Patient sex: F
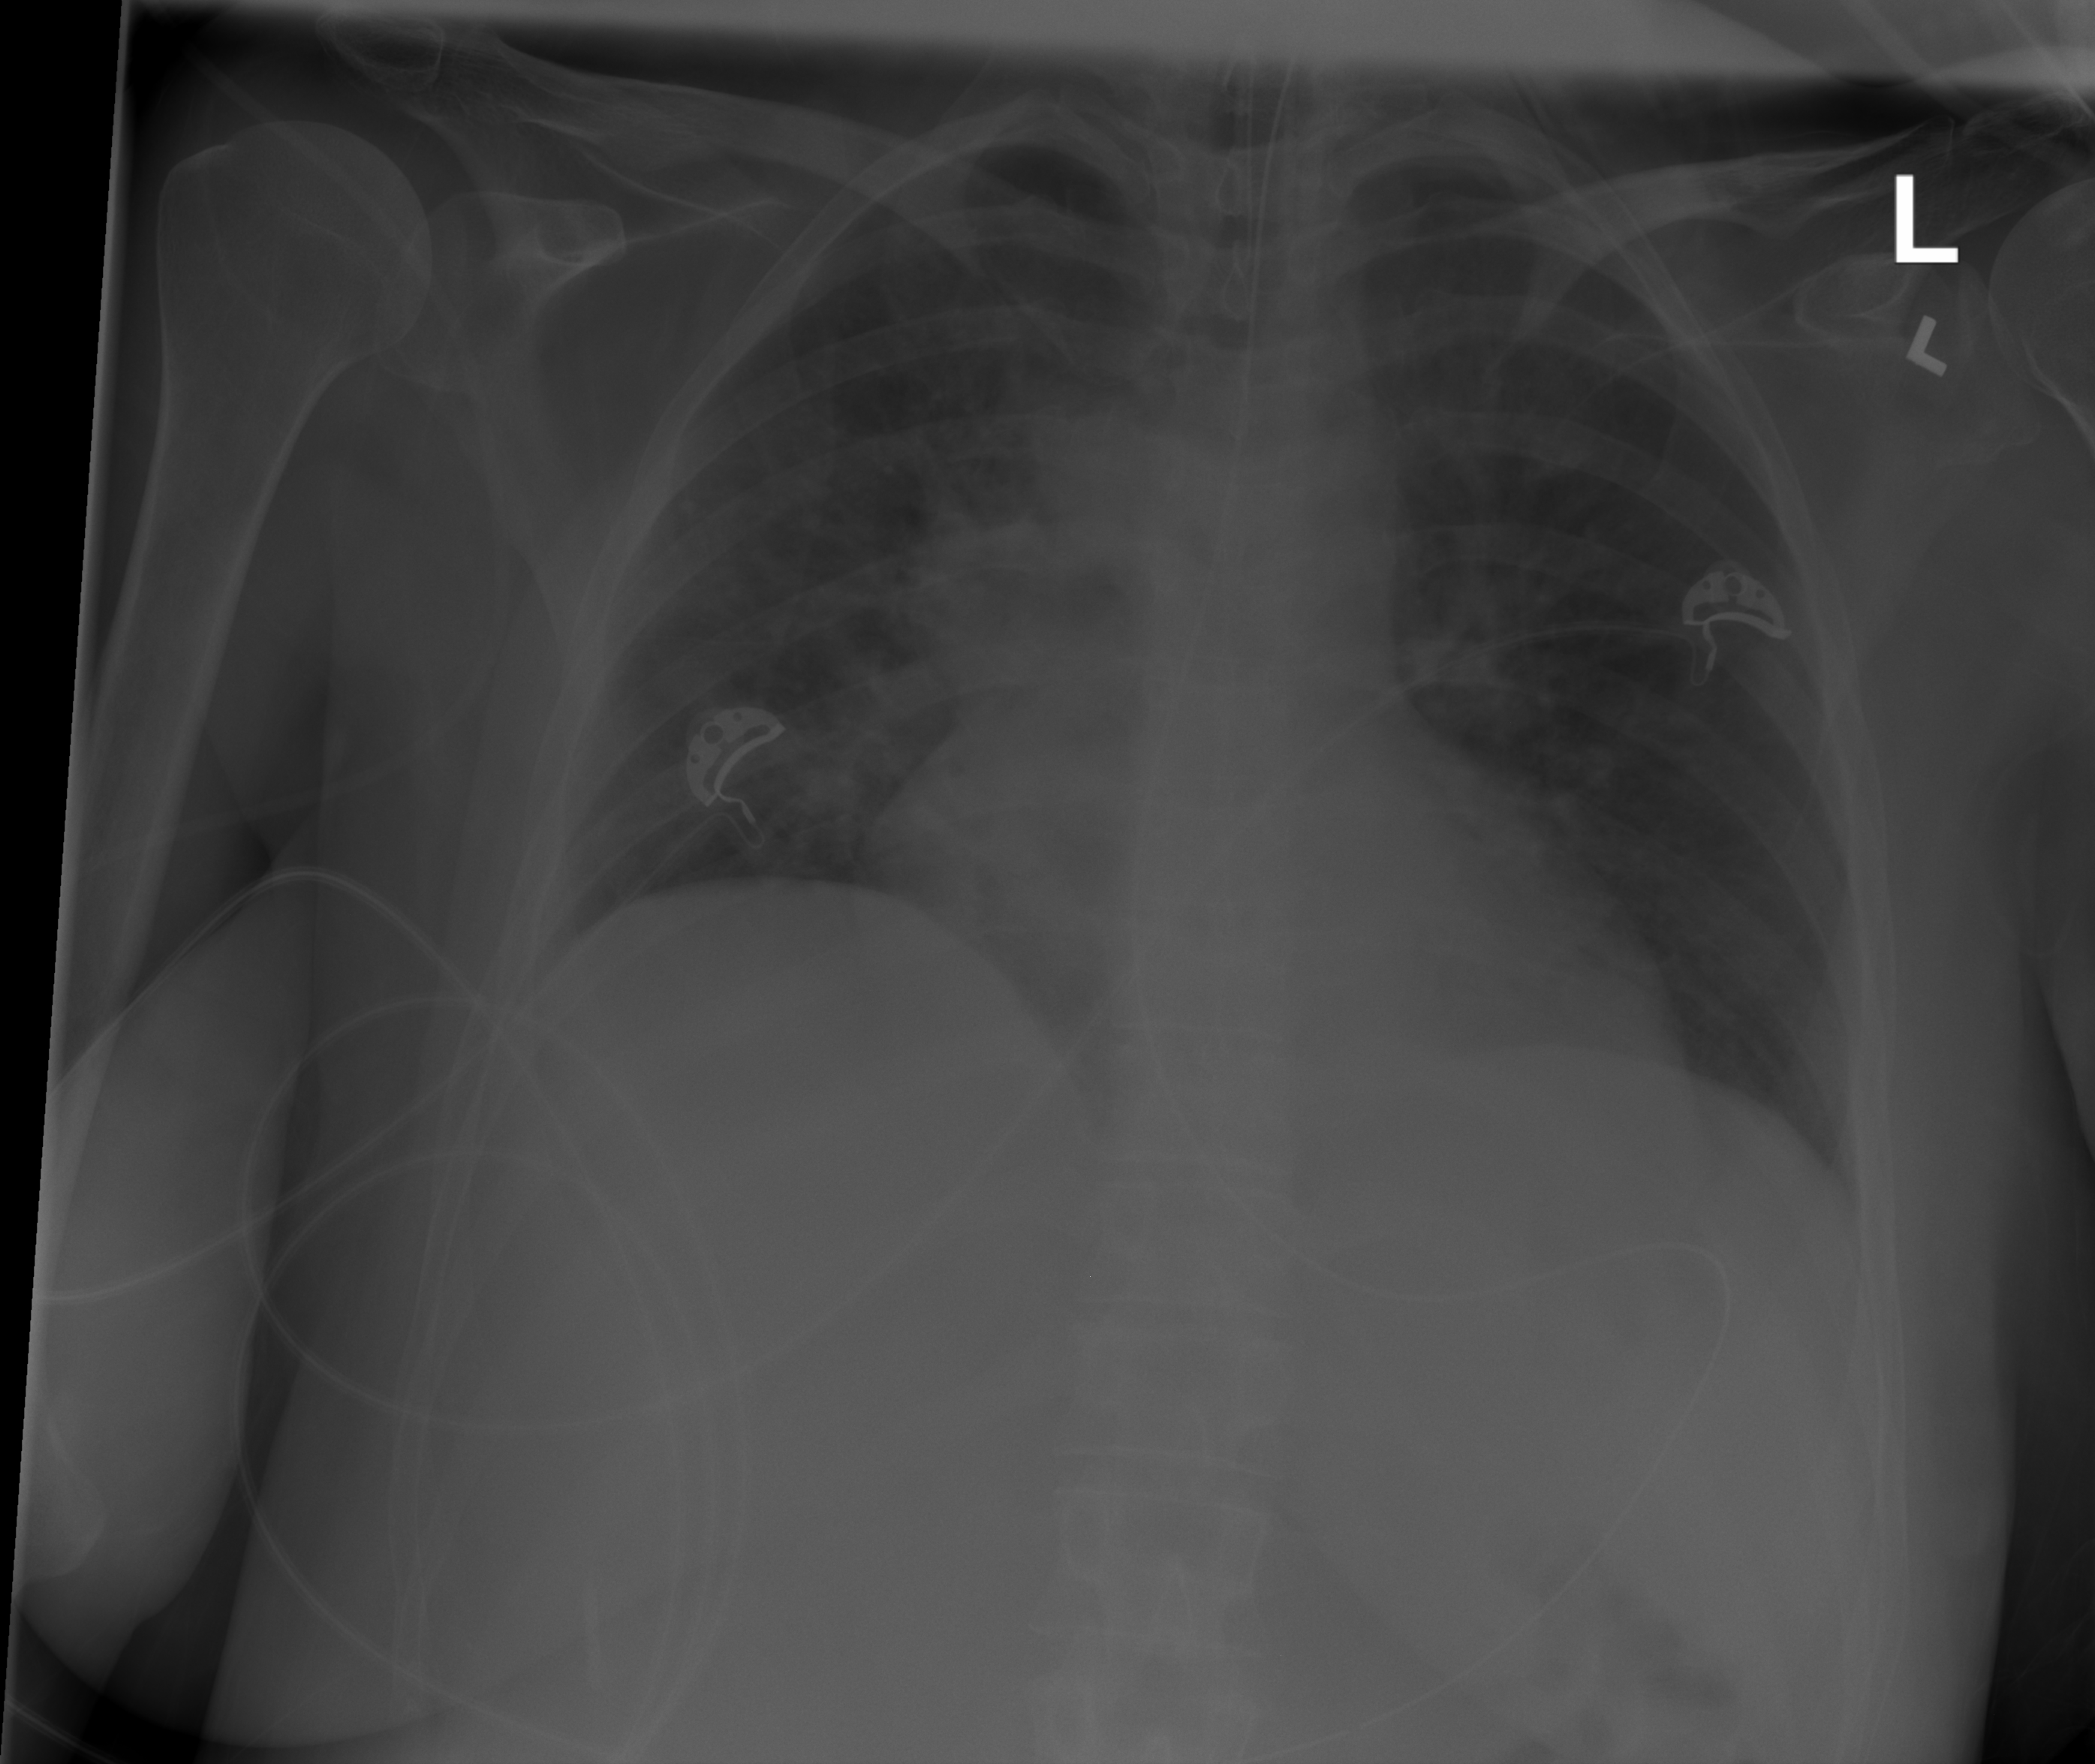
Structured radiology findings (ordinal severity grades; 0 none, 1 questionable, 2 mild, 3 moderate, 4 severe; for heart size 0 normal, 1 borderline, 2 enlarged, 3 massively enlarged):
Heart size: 2
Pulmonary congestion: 2
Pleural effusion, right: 0
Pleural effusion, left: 0
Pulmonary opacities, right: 2
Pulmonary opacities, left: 1
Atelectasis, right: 2
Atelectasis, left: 0